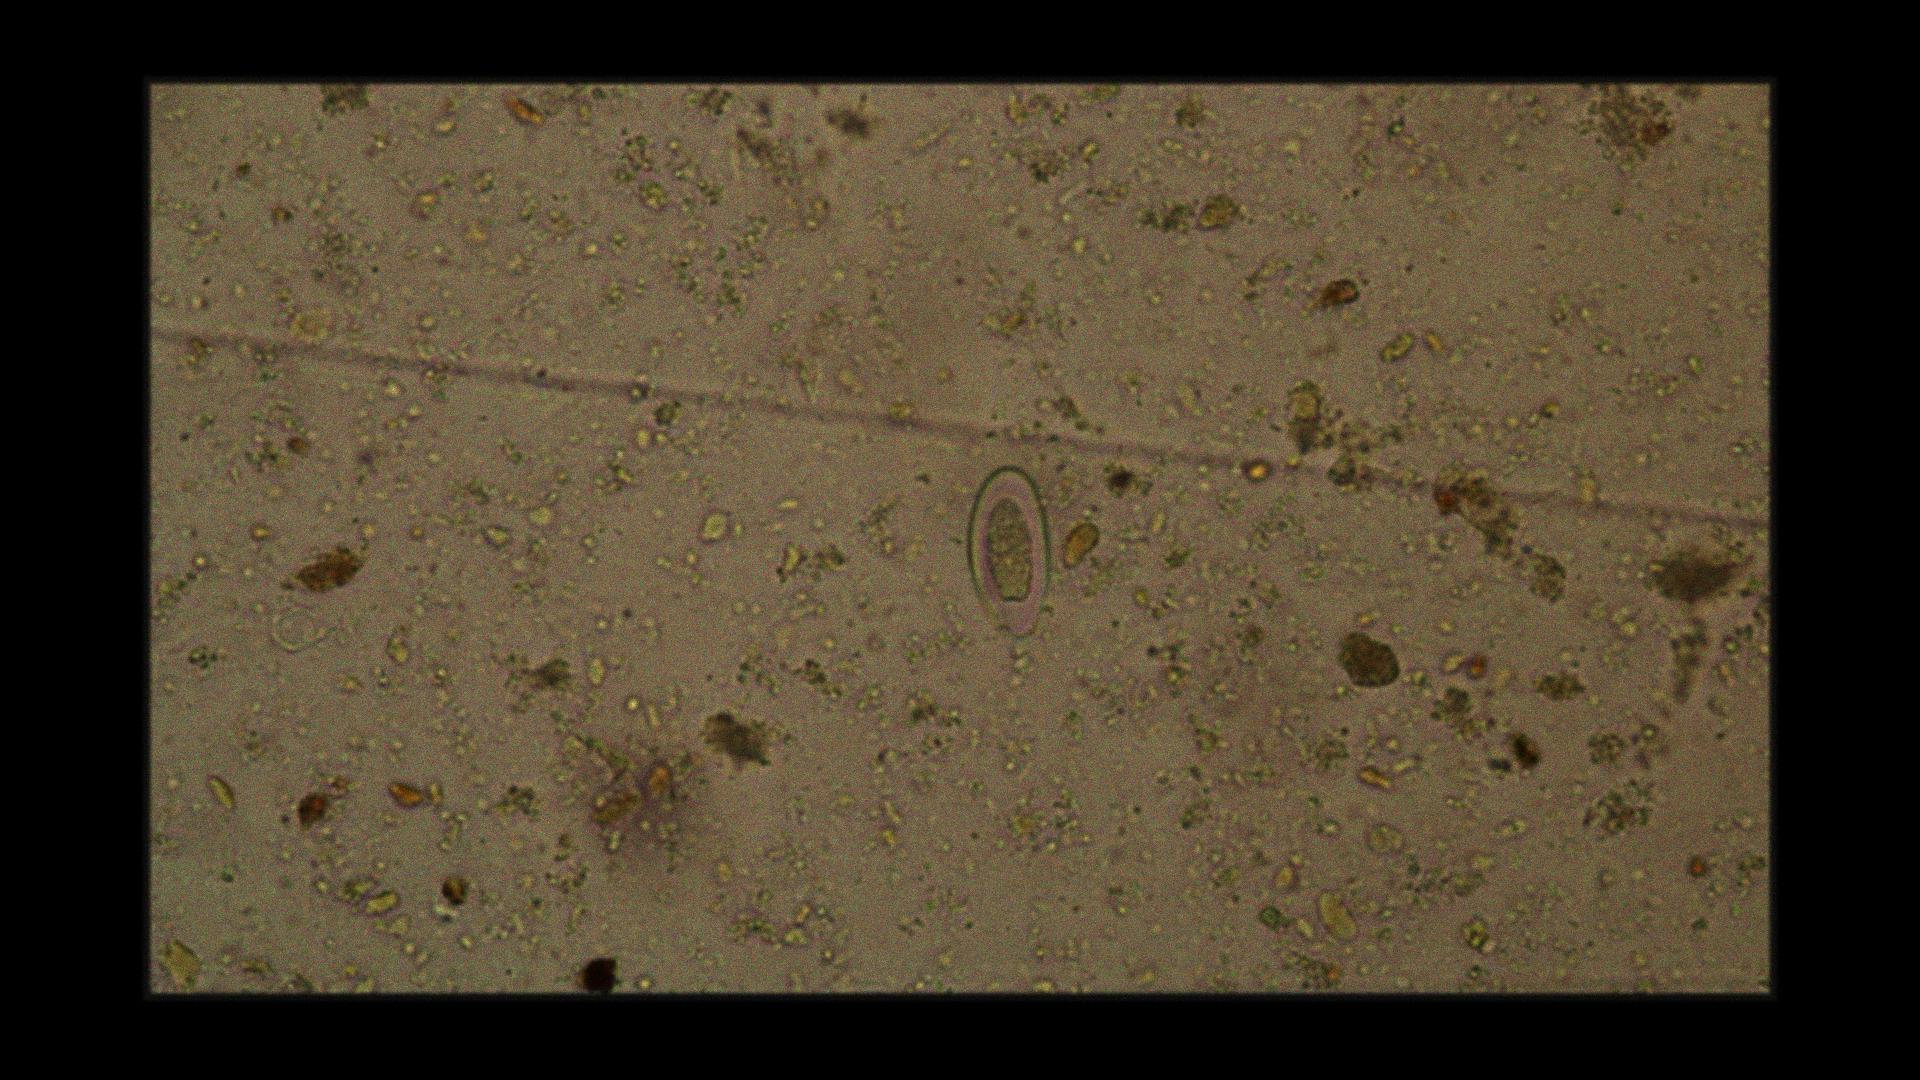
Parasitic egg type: Enterobius vermicularis